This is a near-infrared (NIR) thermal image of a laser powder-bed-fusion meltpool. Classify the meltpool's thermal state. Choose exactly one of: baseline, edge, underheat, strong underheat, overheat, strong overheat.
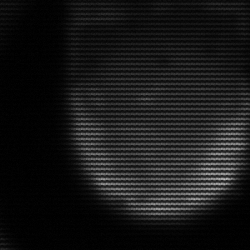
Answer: edge